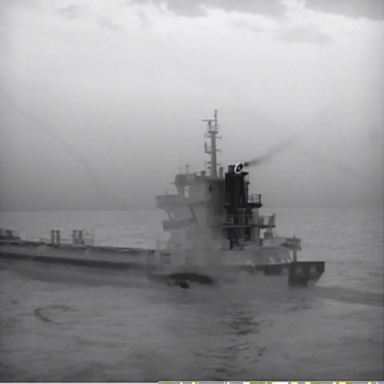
There is a liner in the infrared image.